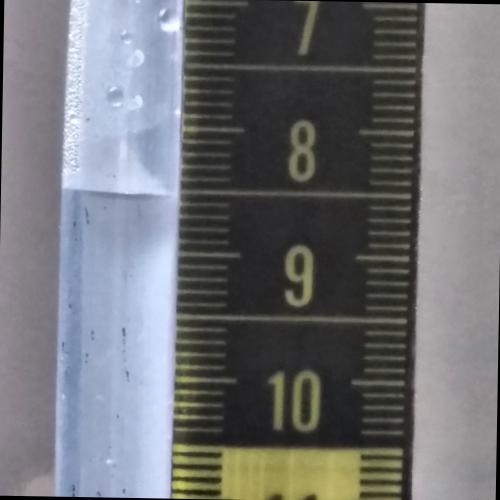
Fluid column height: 8.5 cm